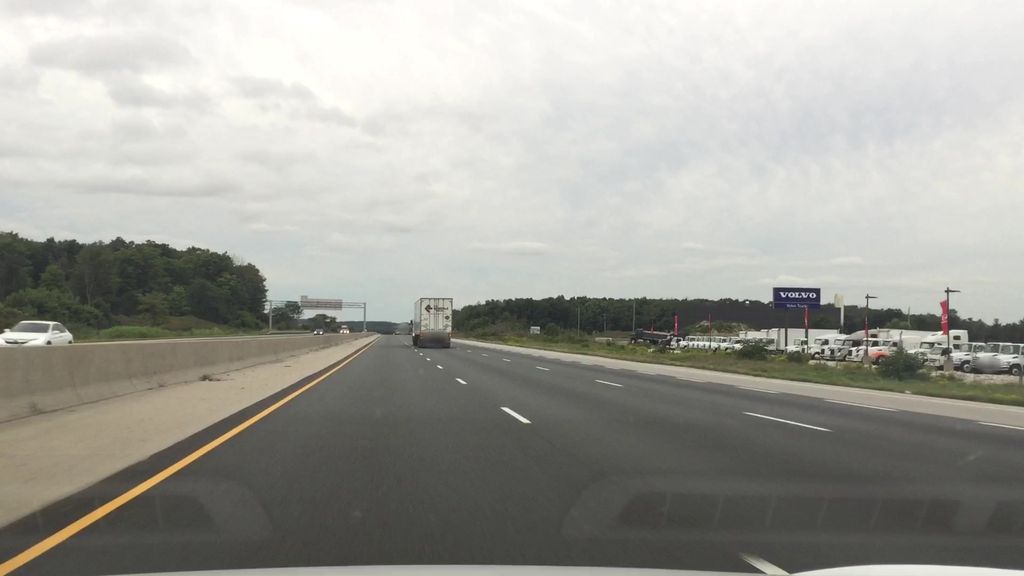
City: kitchener-waterloo